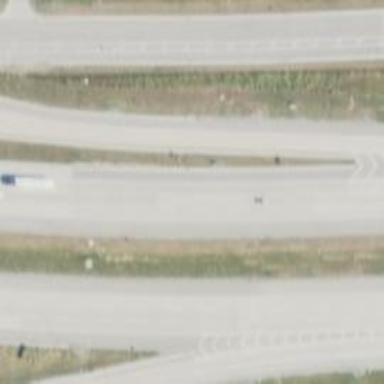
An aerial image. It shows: View of motorway.